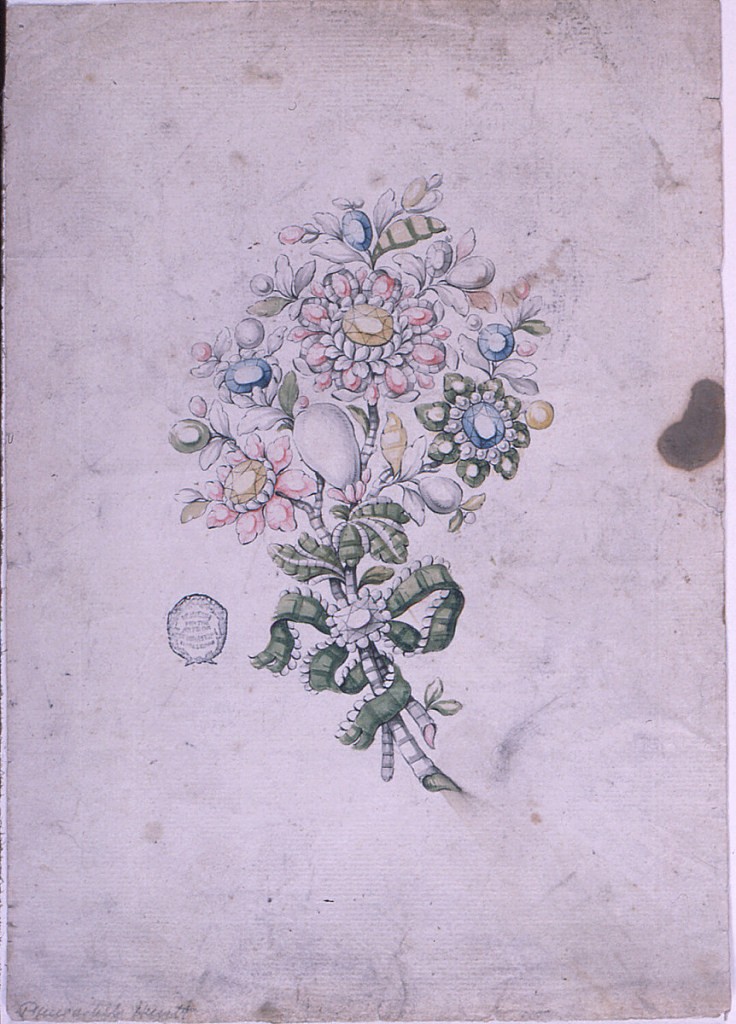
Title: Design for a Corsage
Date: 1825–50
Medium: Pen and ink, brush and watercolor on paper
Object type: Drawing
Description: Three stems with blossoms, buds and leaves are tied by a ribbon.